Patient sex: M
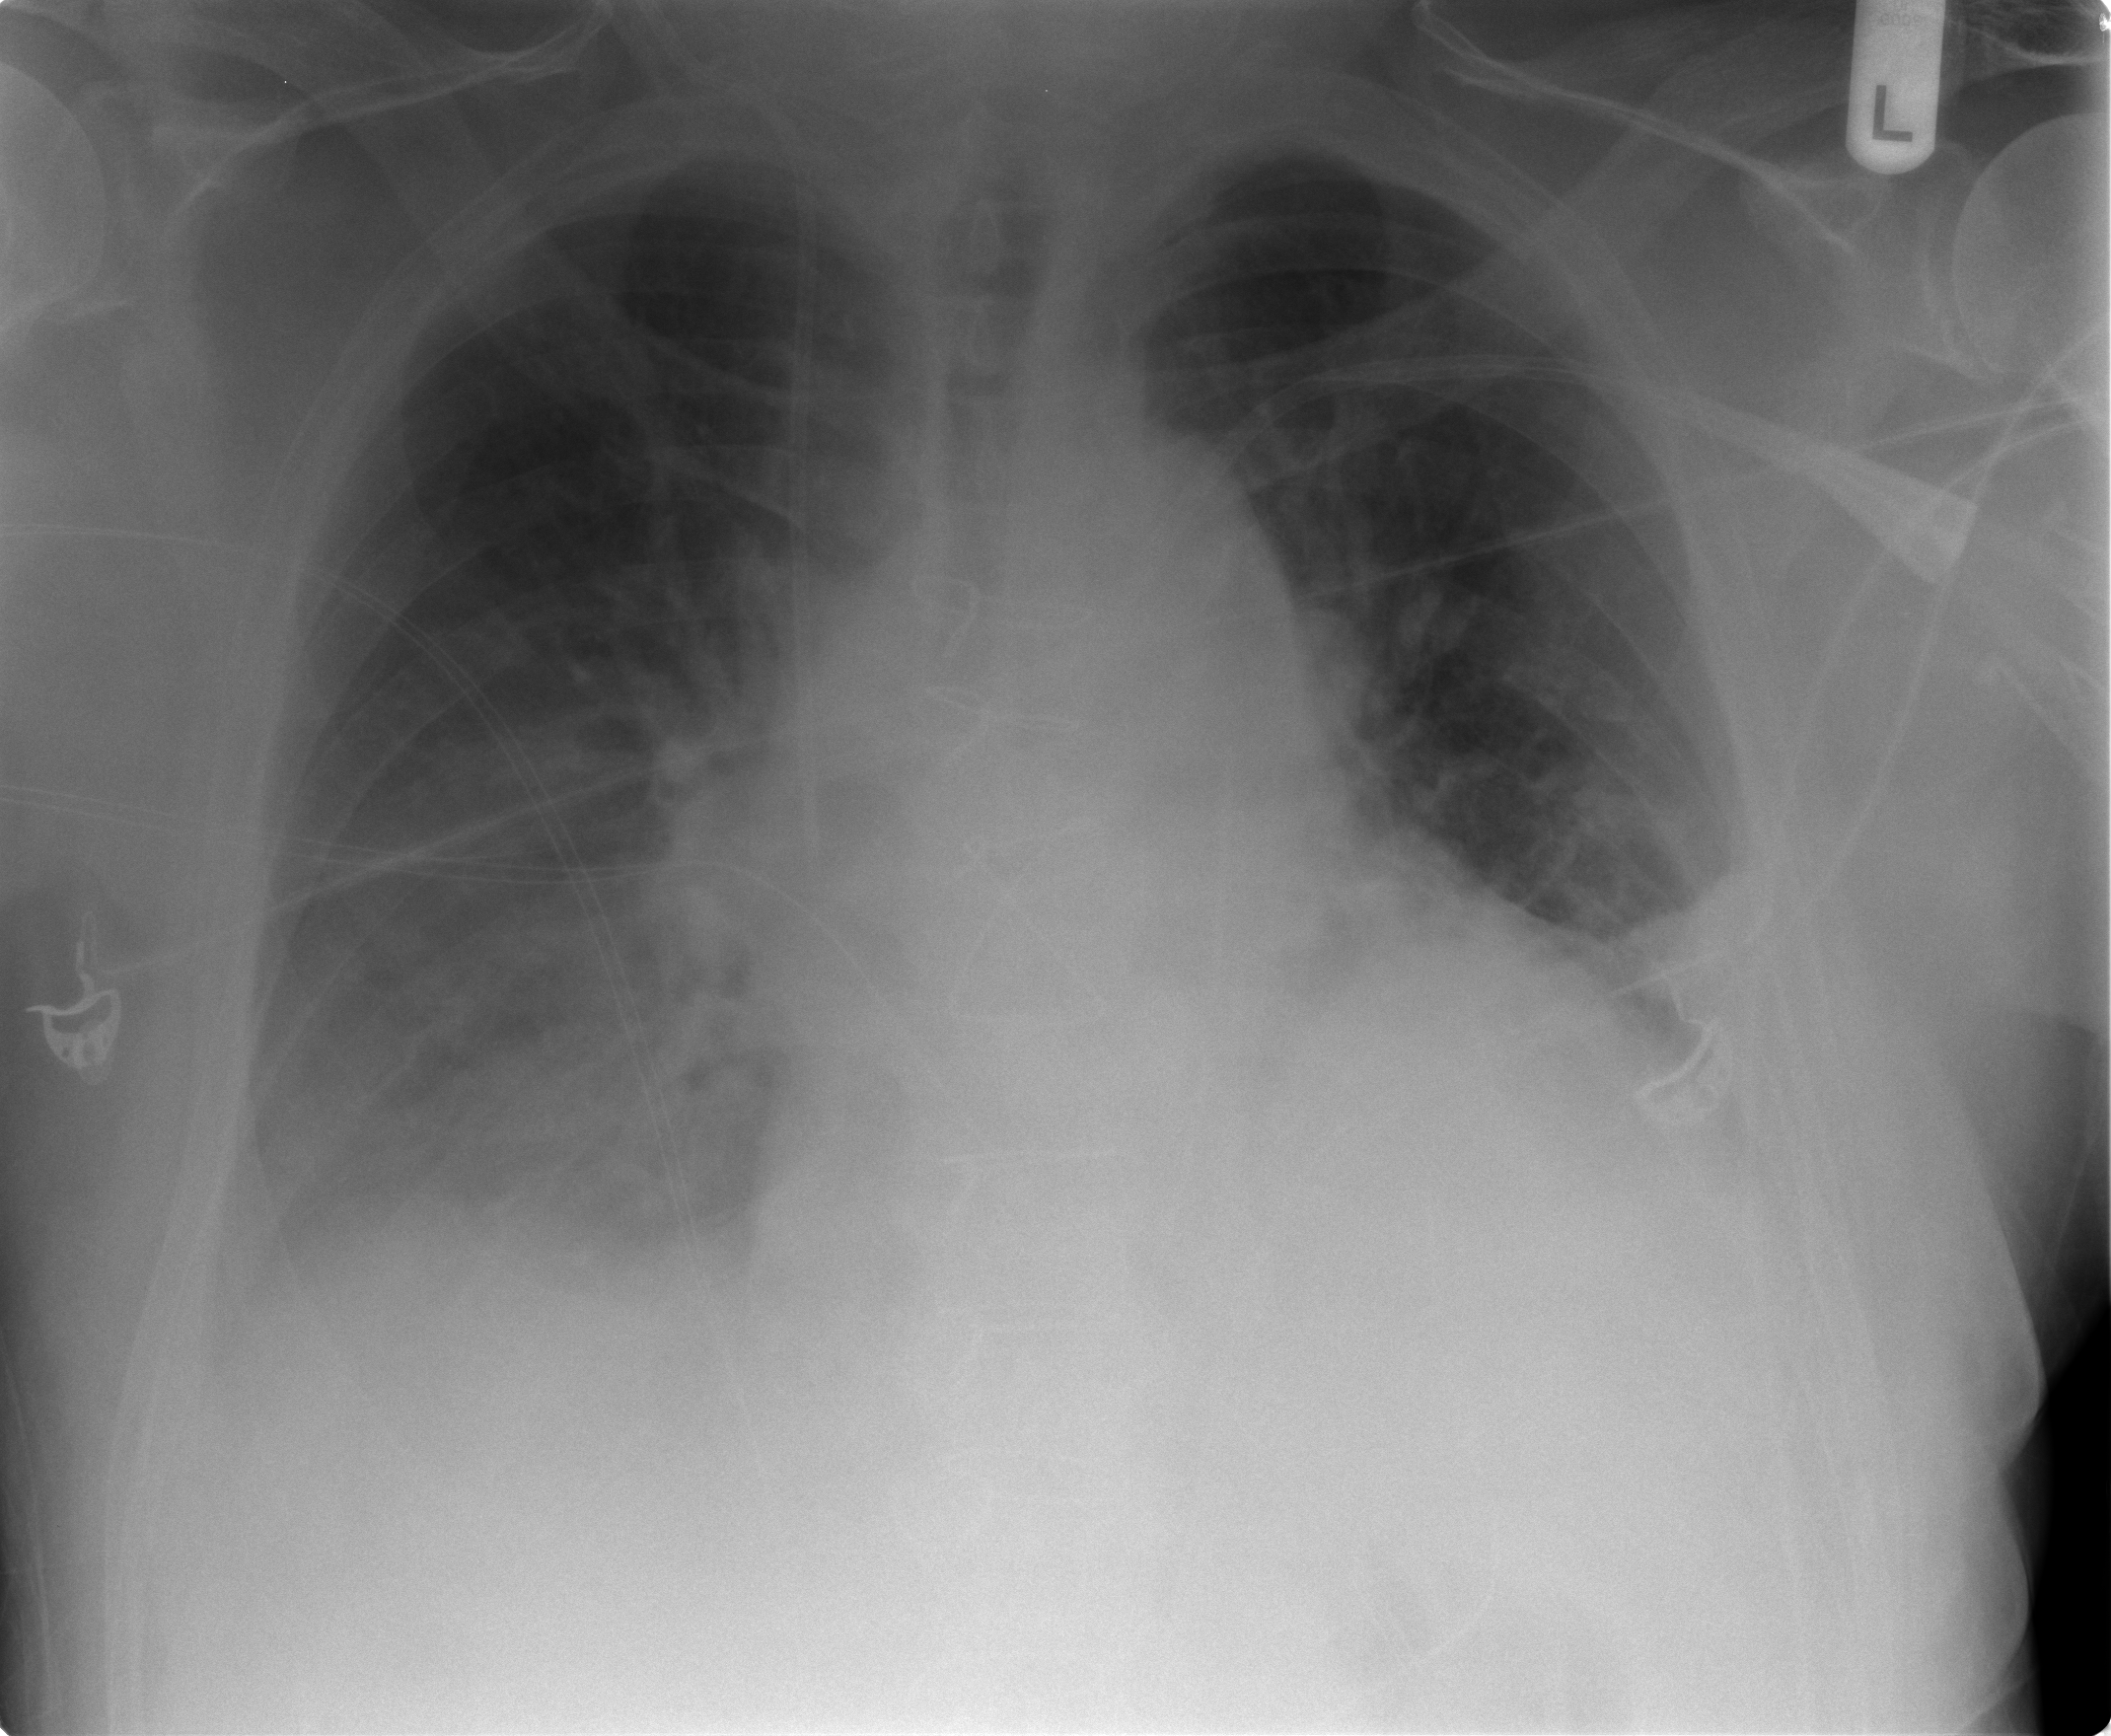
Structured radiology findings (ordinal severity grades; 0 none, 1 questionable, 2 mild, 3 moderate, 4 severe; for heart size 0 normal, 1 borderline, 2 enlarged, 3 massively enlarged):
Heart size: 2
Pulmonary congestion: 2
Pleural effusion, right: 2
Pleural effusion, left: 2
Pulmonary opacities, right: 3
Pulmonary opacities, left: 0
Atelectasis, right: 2
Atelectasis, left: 2